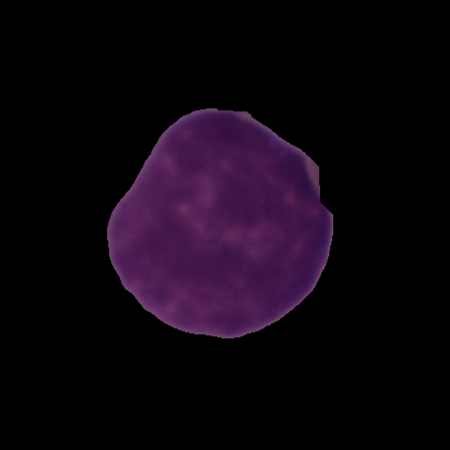
Label: cancer